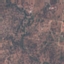
Label: HerbaceousVegetation